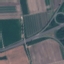
Label: Highway